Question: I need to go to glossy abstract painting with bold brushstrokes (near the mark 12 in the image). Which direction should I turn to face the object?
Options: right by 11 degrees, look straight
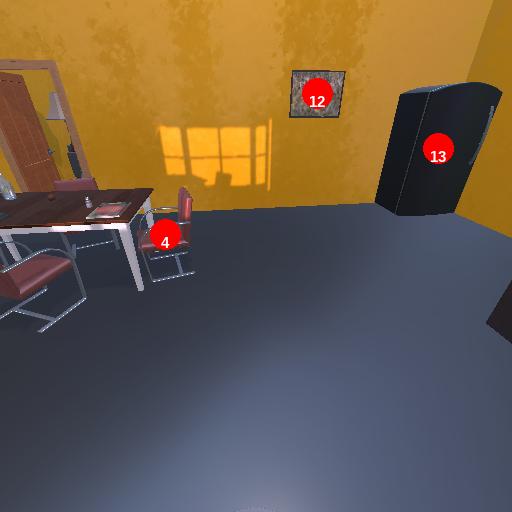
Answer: right by 11 degrees